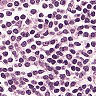
Metastatic tissue present: no